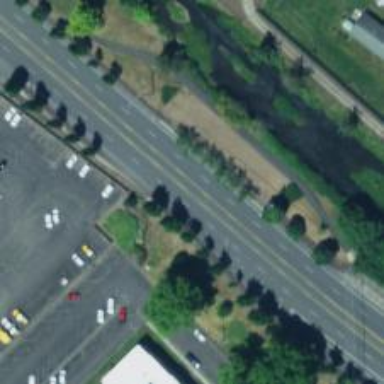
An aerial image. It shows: Secondary road with asphalt surface and separate sidewalk.